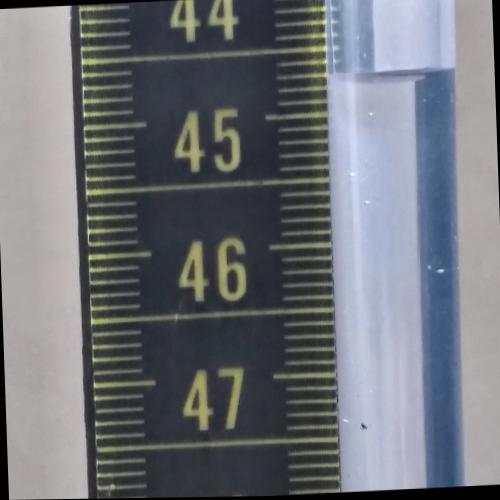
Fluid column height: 44.7 cm